Field crop: maize
Growth stage: 2
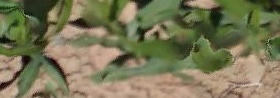
Species: maize